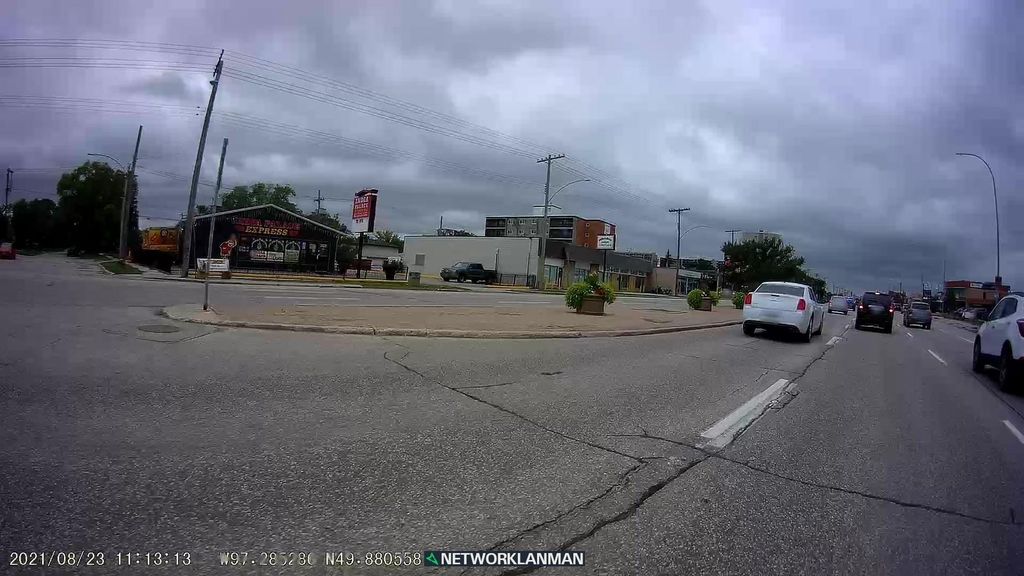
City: winnipeg